The image is a continuous-wavelet scalogram (time versus scale) of a rotating-machine vibration signal. Based on the visible evidence, which rotor condition applies: normal, misalignment, unbalance, looseness?
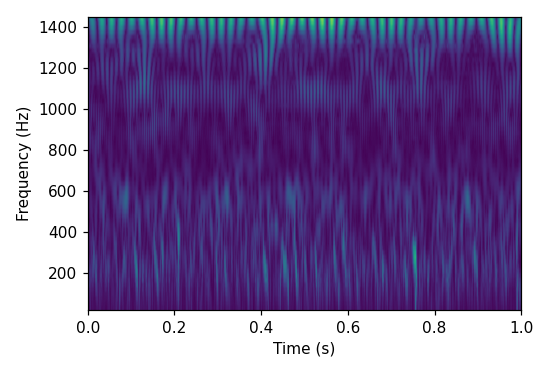
Answer: unbalance